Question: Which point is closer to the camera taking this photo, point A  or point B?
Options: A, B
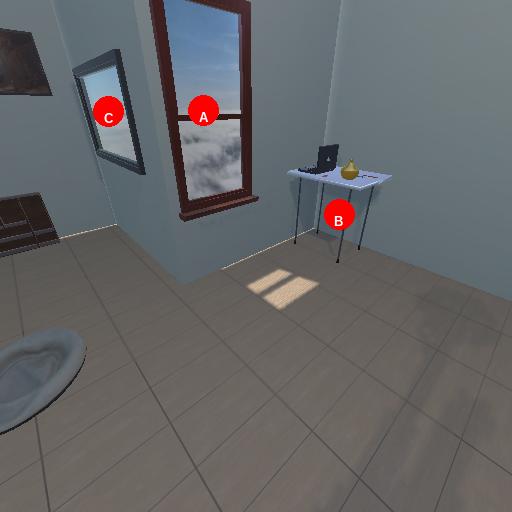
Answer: A